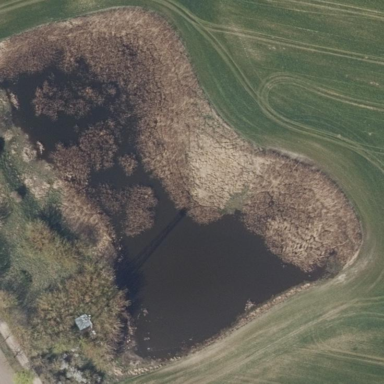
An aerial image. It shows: Serene pond surrounded by nature.